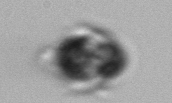
Label: Mesodinium